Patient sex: M
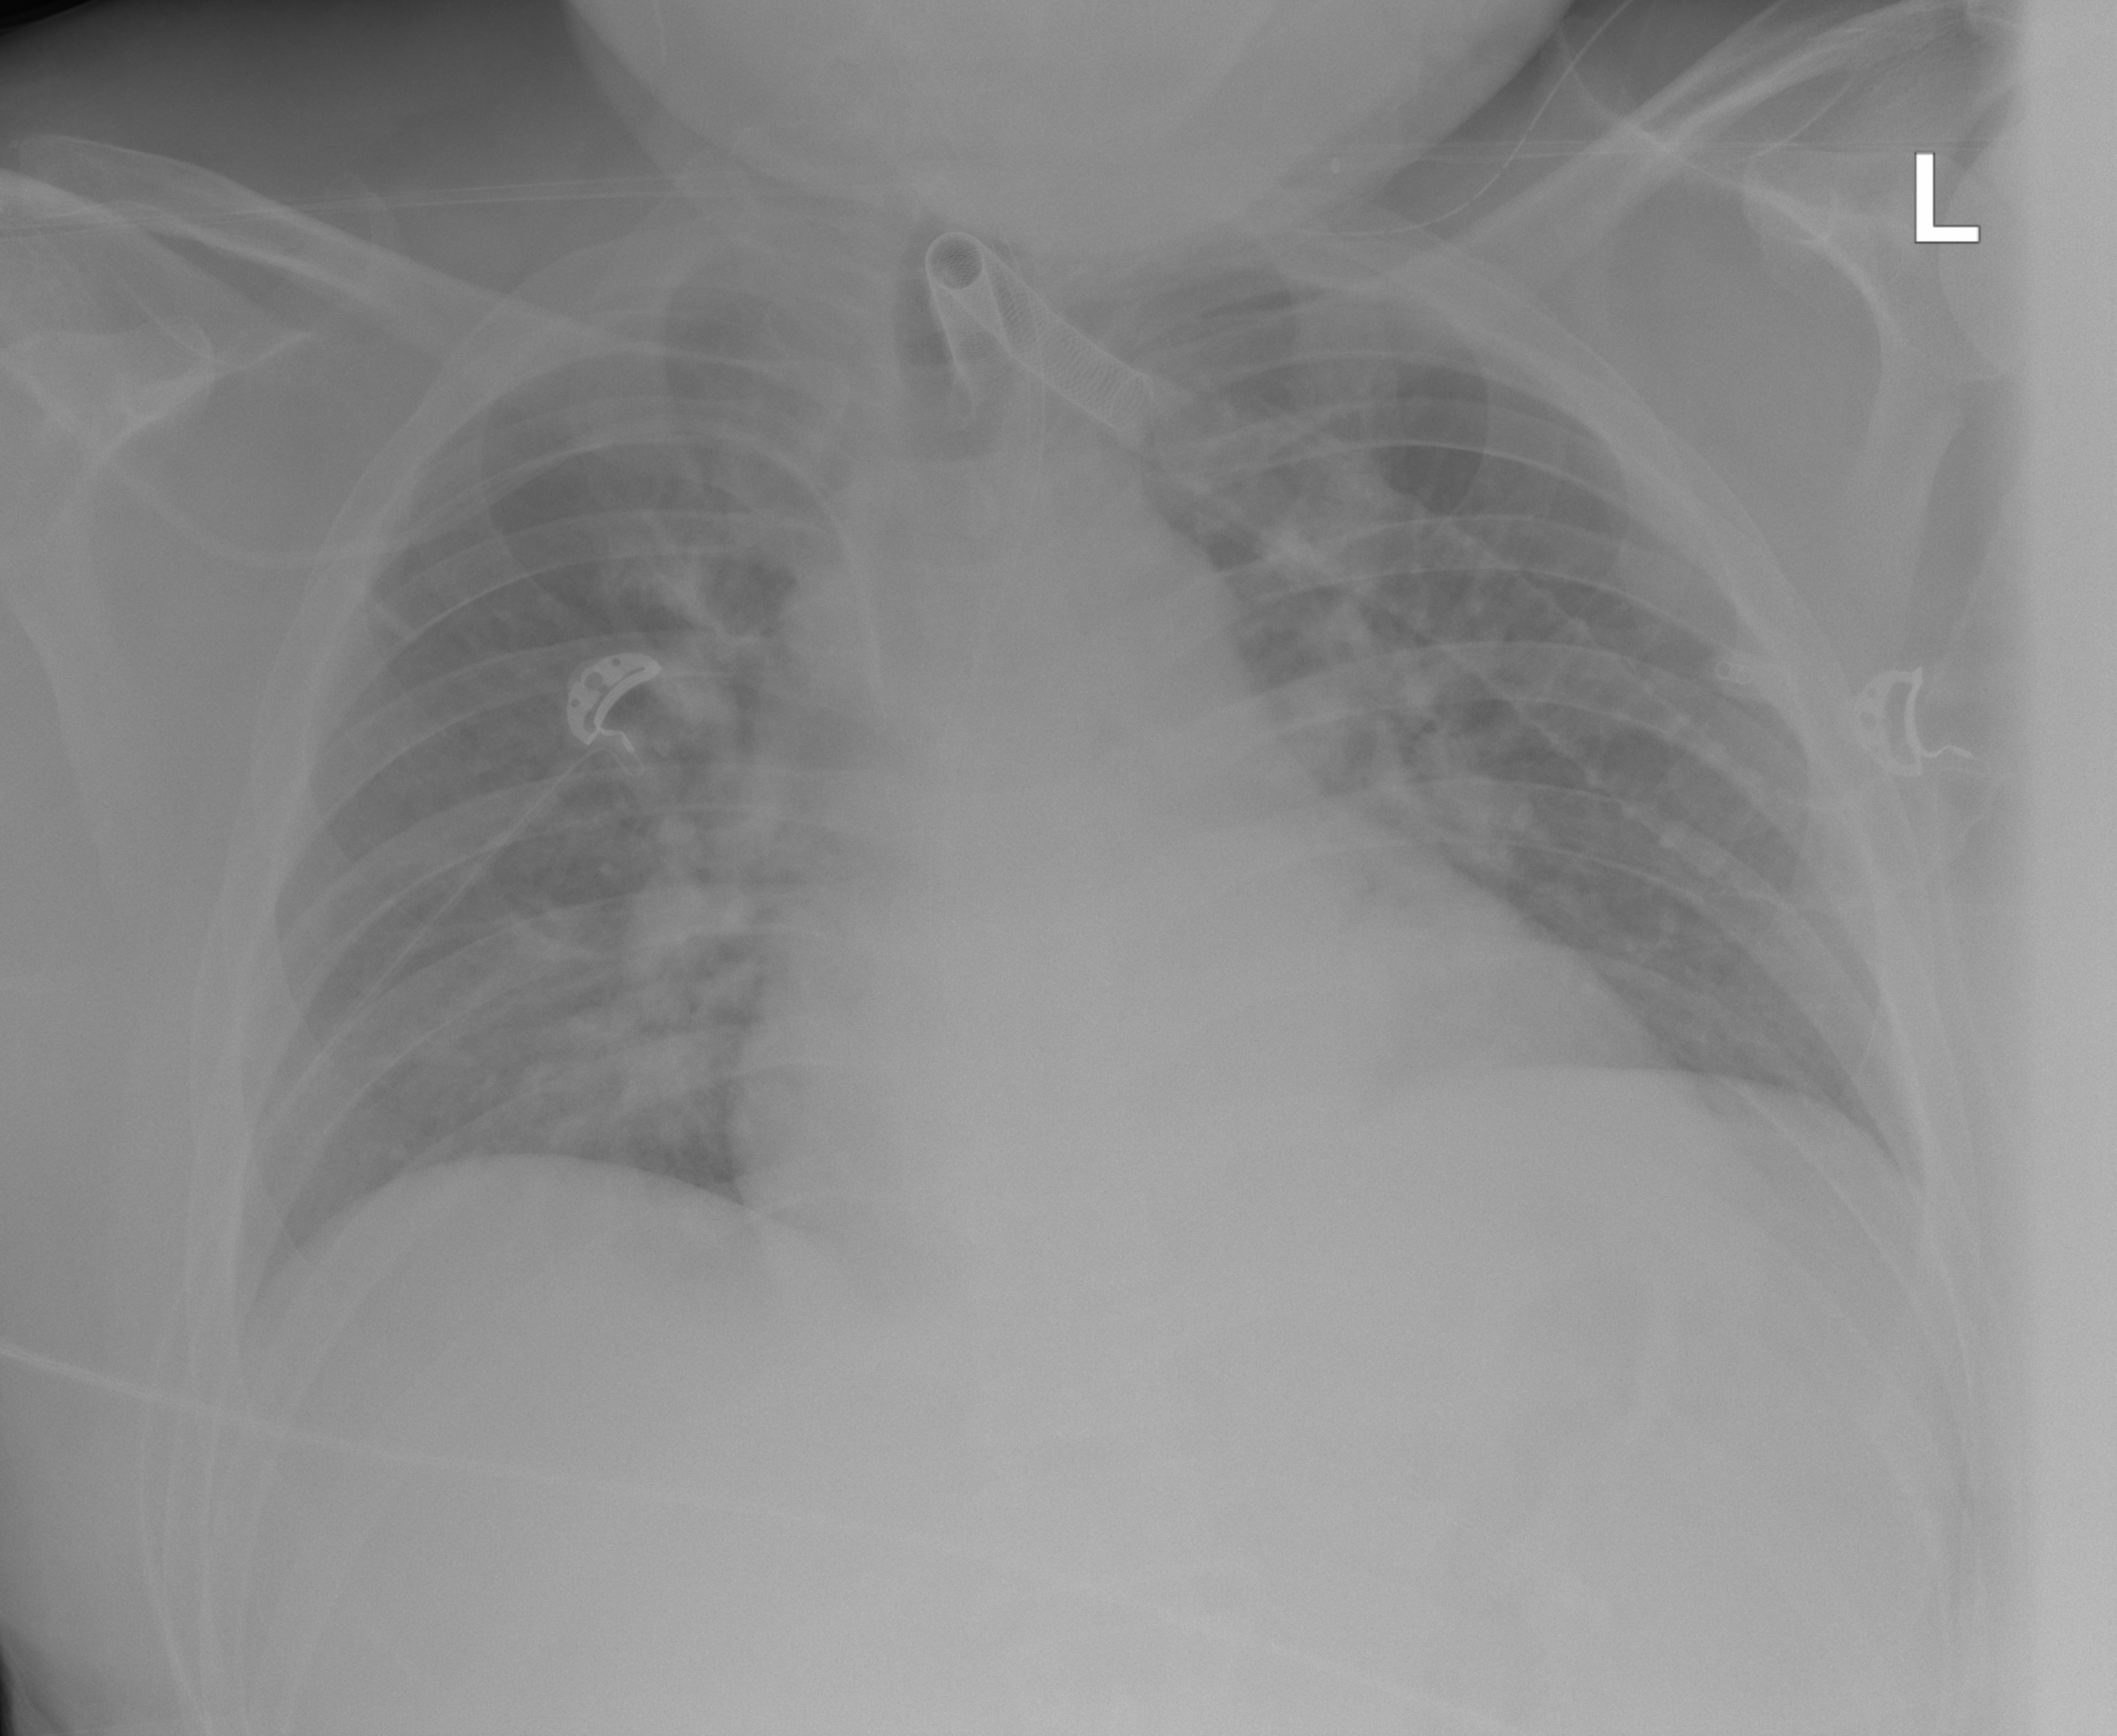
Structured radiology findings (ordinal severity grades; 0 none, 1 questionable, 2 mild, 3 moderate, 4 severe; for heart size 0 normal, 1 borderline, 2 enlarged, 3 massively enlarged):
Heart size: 0
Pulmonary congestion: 2
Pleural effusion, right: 0
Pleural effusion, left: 0
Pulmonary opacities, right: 0
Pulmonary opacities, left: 0
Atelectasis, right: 2
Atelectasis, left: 0